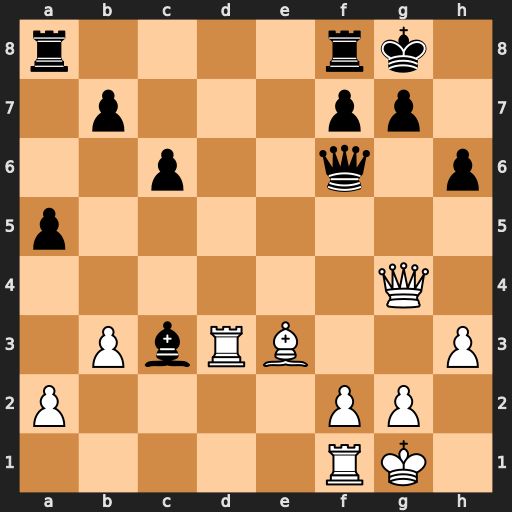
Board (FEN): r4rk1/1p3pp1/2p2q1p/p7/6Q1/1PbRB2P/P4PP1/5RK1
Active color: w
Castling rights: -
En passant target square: -
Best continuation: Rxc3 Qxc3 Bd4 Qxd4 Qxd4